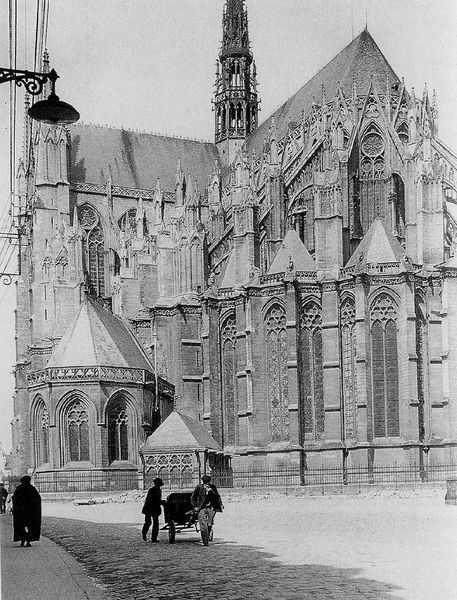
Titel: Kathedrale Notre-Dame von Amiens
Standort: Amiens (EU - F)
Schlagwörter: menschen, stadt, fenster, frau, lampe, laterne, männer, strasse, dach, leute, alt, mensch, gehen, kirche, gotik, karren, turm, pflaster, platz, ziehen, arbeiter, handkarren, karre, schubkarre, wagen, romantik, foto, fotografie, eingang, münchen, dom, schwarz-weiß, kopfsteinpflaster, pflasterstein, münster, kathedrale, gotisch, spitzbogen, apsis, chor, kirsche, gaslaterne, photografie, maßwerk, strassenlaterne, fialen, straßenbeleuchtung, kirchenfenster, fiale, handwagen, st. stephan, wiener stephansdom, wagerl, realitätsgehalt